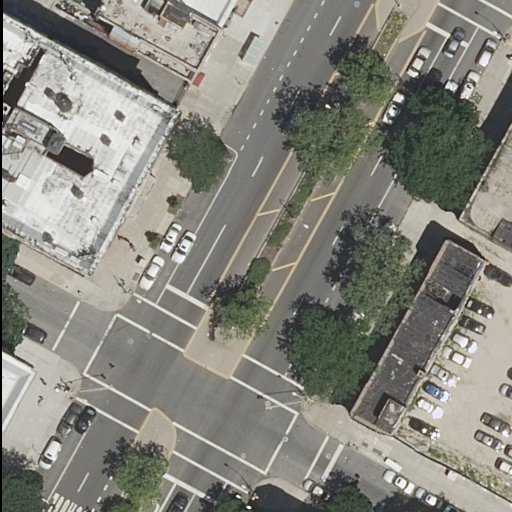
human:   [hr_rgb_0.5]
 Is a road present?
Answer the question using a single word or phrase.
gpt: yes

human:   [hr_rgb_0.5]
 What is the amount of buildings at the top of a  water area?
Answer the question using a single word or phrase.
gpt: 0

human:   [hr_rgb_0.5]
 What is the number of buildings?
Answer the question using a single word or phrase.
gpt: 5

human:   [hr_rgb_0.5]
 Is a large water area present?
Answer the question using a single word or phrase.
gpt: no

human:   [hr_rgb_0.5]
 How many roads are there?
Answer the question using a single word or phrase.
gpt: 5

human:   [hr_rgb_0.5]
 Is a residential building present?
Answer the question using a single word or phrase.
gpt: yes

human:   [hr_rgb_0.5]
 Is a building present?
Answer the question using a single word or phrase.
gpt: yes

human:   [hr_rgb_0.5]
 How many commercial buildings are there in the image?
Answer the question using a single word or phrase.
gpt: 0

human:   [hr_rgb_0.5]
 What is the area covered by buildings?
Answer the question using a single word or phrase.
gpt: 2825m2

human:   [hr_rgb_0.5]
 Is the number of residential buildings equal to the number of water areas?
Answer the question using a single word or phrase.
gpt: no

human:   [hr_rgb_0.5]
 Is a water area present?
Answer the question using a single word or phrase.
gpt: no

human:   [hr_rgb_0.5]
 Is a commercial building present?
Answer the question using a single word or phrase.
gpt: no

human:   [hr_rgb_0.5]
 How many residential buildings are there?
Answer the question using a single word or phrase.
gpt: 5

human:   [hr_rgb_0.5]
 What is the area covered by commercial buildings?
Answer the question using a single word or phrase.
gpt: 0m2

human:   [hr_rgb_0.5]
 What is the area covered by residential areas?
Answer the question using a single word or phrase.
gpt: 0m2

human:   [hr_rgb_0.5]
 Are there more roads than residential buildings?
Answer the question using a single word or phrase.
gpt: no

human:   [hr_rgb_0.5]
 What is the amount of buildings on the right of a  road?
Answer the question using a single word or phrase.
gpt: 1

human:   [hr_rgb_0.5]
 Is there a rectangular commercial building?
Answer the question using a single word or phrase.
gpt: no

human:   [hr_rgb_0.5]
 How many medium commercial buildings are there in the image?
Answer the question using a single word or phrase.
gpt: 0

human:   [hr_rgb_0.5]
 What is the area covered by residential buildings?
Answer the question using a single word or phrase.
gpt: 2825m2

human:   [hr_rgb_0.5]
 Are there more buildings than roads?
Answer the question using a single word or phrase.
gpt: no

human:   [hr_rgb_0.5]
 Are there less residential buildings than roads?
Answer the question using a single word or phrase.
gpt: no

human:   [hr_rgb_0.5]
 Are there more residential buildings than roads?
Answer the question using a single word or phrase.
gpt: no

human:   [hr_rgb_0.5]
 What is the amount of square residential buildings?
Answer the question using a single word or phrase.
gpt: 0

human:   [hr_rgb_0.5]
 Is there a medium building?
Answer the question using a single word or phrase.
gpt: yes

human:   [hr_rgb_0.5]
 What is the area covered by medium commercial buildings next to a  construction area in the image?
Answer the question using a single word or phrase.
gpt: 0m2

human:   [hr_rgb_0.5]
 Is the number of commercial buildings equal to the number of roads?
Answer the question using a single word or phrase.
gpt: no

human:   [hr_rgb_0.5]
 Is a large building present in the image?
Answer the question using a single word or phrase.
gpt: yes

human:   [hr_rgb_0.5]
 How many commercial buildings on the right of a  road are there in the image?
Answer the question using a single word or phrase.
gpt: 0

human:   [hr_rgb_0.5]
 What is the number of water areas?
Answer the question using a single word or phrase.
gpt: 0

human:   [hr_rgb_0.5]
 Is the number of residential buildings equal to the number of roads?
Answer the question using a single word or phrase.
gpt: yes

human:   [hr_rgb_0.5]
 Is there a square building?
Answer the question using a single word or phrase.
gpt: no

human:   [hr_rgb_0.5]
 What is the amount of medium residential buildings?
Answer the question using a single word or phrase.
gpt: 1

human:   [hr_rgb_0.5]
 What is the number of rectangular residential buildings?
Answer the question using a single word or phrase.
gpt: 3

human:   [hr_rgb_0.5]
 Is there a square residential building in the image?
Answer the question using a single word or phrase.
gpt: no

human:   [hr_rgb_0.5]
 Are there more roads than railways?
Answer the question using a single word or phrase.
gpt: yes

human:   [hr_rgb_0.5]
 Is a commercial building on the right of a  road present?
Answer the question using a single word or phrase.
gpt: no

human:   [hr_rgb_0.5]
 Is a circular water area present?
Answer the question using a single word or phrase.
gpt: no

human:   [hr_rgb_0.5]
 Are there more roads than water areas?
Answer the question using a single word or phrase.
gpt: yes

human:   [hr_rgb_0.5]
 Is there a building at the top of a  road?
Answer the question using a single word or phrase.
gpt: yes

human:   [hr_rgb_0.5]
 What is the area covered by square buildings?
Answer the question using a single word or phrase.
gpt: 0m2

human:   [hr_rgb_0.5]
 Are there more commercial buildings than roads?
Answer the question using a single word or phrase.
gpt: no

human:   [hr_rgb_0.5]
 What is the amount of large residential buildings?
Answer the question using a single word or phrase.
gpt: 2

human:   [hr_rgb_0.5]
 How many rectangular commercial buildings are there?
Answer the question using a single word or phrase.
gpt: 0

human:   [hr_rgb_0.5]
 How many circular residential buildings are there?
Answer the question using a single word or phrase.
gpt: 0

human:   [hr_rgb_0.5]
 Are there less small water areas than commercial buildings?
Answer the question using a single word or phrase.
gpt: no

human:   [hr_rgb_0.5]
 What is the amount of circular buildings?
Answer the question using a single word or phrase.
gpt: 0

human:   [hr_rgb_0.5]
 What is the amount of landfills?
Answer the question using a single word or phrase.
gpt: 0

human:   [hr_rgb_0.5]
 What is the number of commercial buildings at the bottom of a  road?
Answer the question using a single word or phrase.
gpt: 0

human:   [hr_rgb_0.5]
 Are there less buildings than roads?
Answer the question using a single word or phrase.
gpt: no

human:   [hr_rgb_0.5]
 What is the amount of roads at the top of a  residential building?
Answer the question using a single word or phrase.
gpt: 1

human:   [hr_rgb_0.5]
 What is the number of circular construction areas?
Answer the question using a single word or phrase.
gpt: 0

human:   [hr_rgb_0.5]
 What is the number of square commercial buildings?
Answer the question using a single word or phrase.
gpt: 0

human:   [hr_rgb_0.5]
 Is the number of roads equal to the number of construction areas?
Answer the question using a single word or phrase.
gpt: no

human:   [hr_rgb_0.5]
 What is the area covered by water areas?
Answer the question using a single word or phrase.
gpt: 0m2

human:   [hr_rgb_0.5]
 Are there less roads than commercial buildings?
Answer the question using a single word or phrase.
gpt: no

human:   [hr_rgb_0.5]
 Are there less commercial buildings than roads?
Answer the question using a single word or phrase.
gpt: yes

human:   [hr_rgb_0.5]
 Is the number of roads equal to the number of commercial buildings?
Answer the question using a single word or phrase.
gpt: no

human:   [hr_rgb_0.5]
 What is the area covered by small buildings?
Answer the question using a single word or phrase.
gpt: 113m2

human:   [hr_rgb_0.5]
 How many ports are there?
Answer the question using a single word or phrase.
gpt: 0

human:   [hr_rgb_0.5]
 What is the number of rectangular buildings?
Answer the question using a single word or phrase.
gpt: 3

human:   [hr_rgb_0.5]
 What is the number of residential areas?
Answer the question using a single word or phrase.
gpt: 0

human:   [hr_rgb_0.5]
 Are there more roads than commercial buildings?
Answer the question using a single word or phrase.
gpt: yes

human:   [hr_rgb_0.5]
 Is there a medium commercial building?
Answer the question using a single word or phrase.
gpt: no